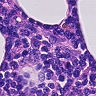
Metastatic tissue present: no